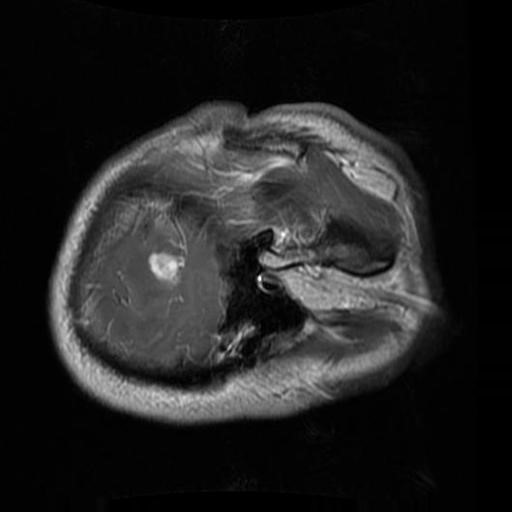
Label: brain_glioma